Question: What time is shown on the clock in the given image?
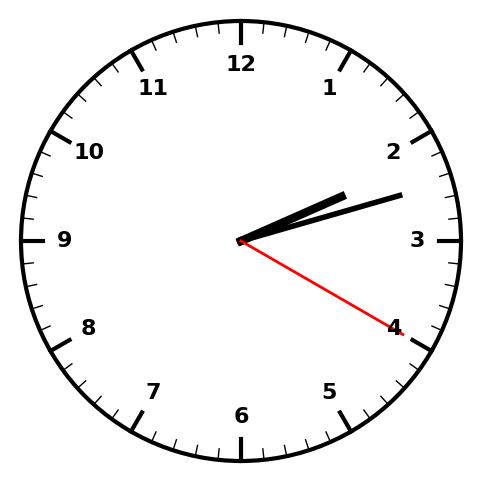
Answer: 02:12:20